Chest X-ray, AP view. Patient: 45 years old, sex F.
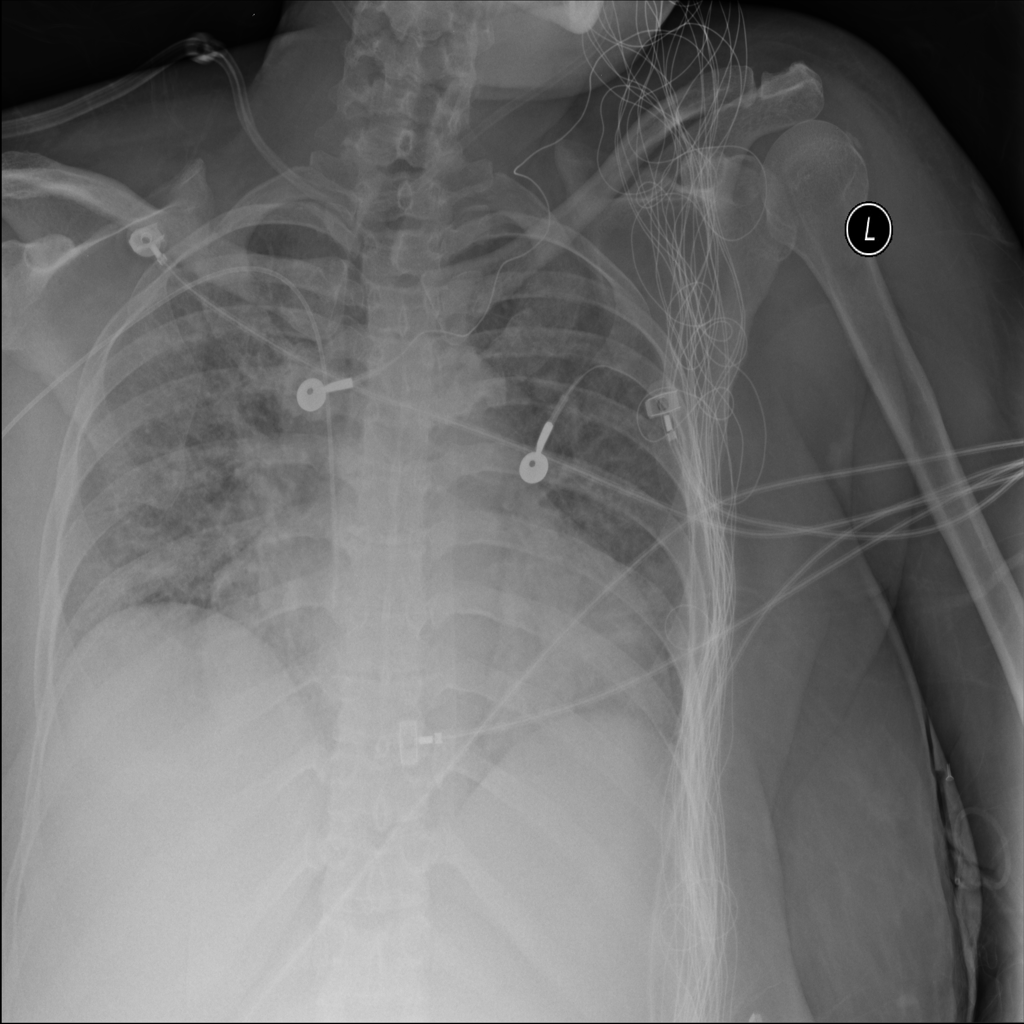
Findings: Infiltration